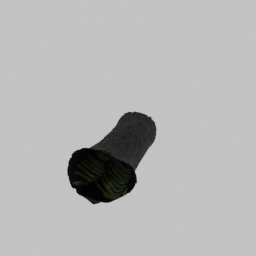
Label: nature